Brain MRI, modality: hrT2
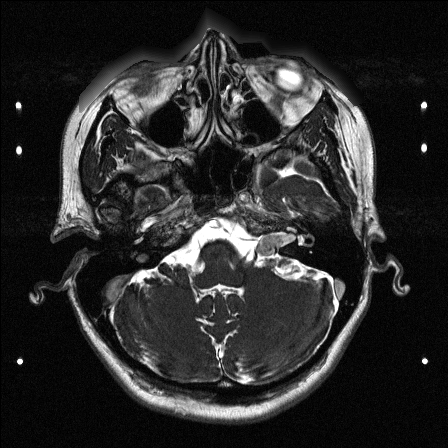